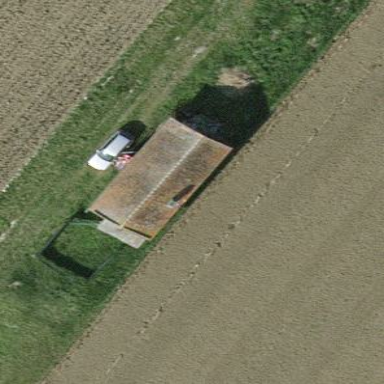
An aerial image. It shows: Shed building.